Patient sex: M
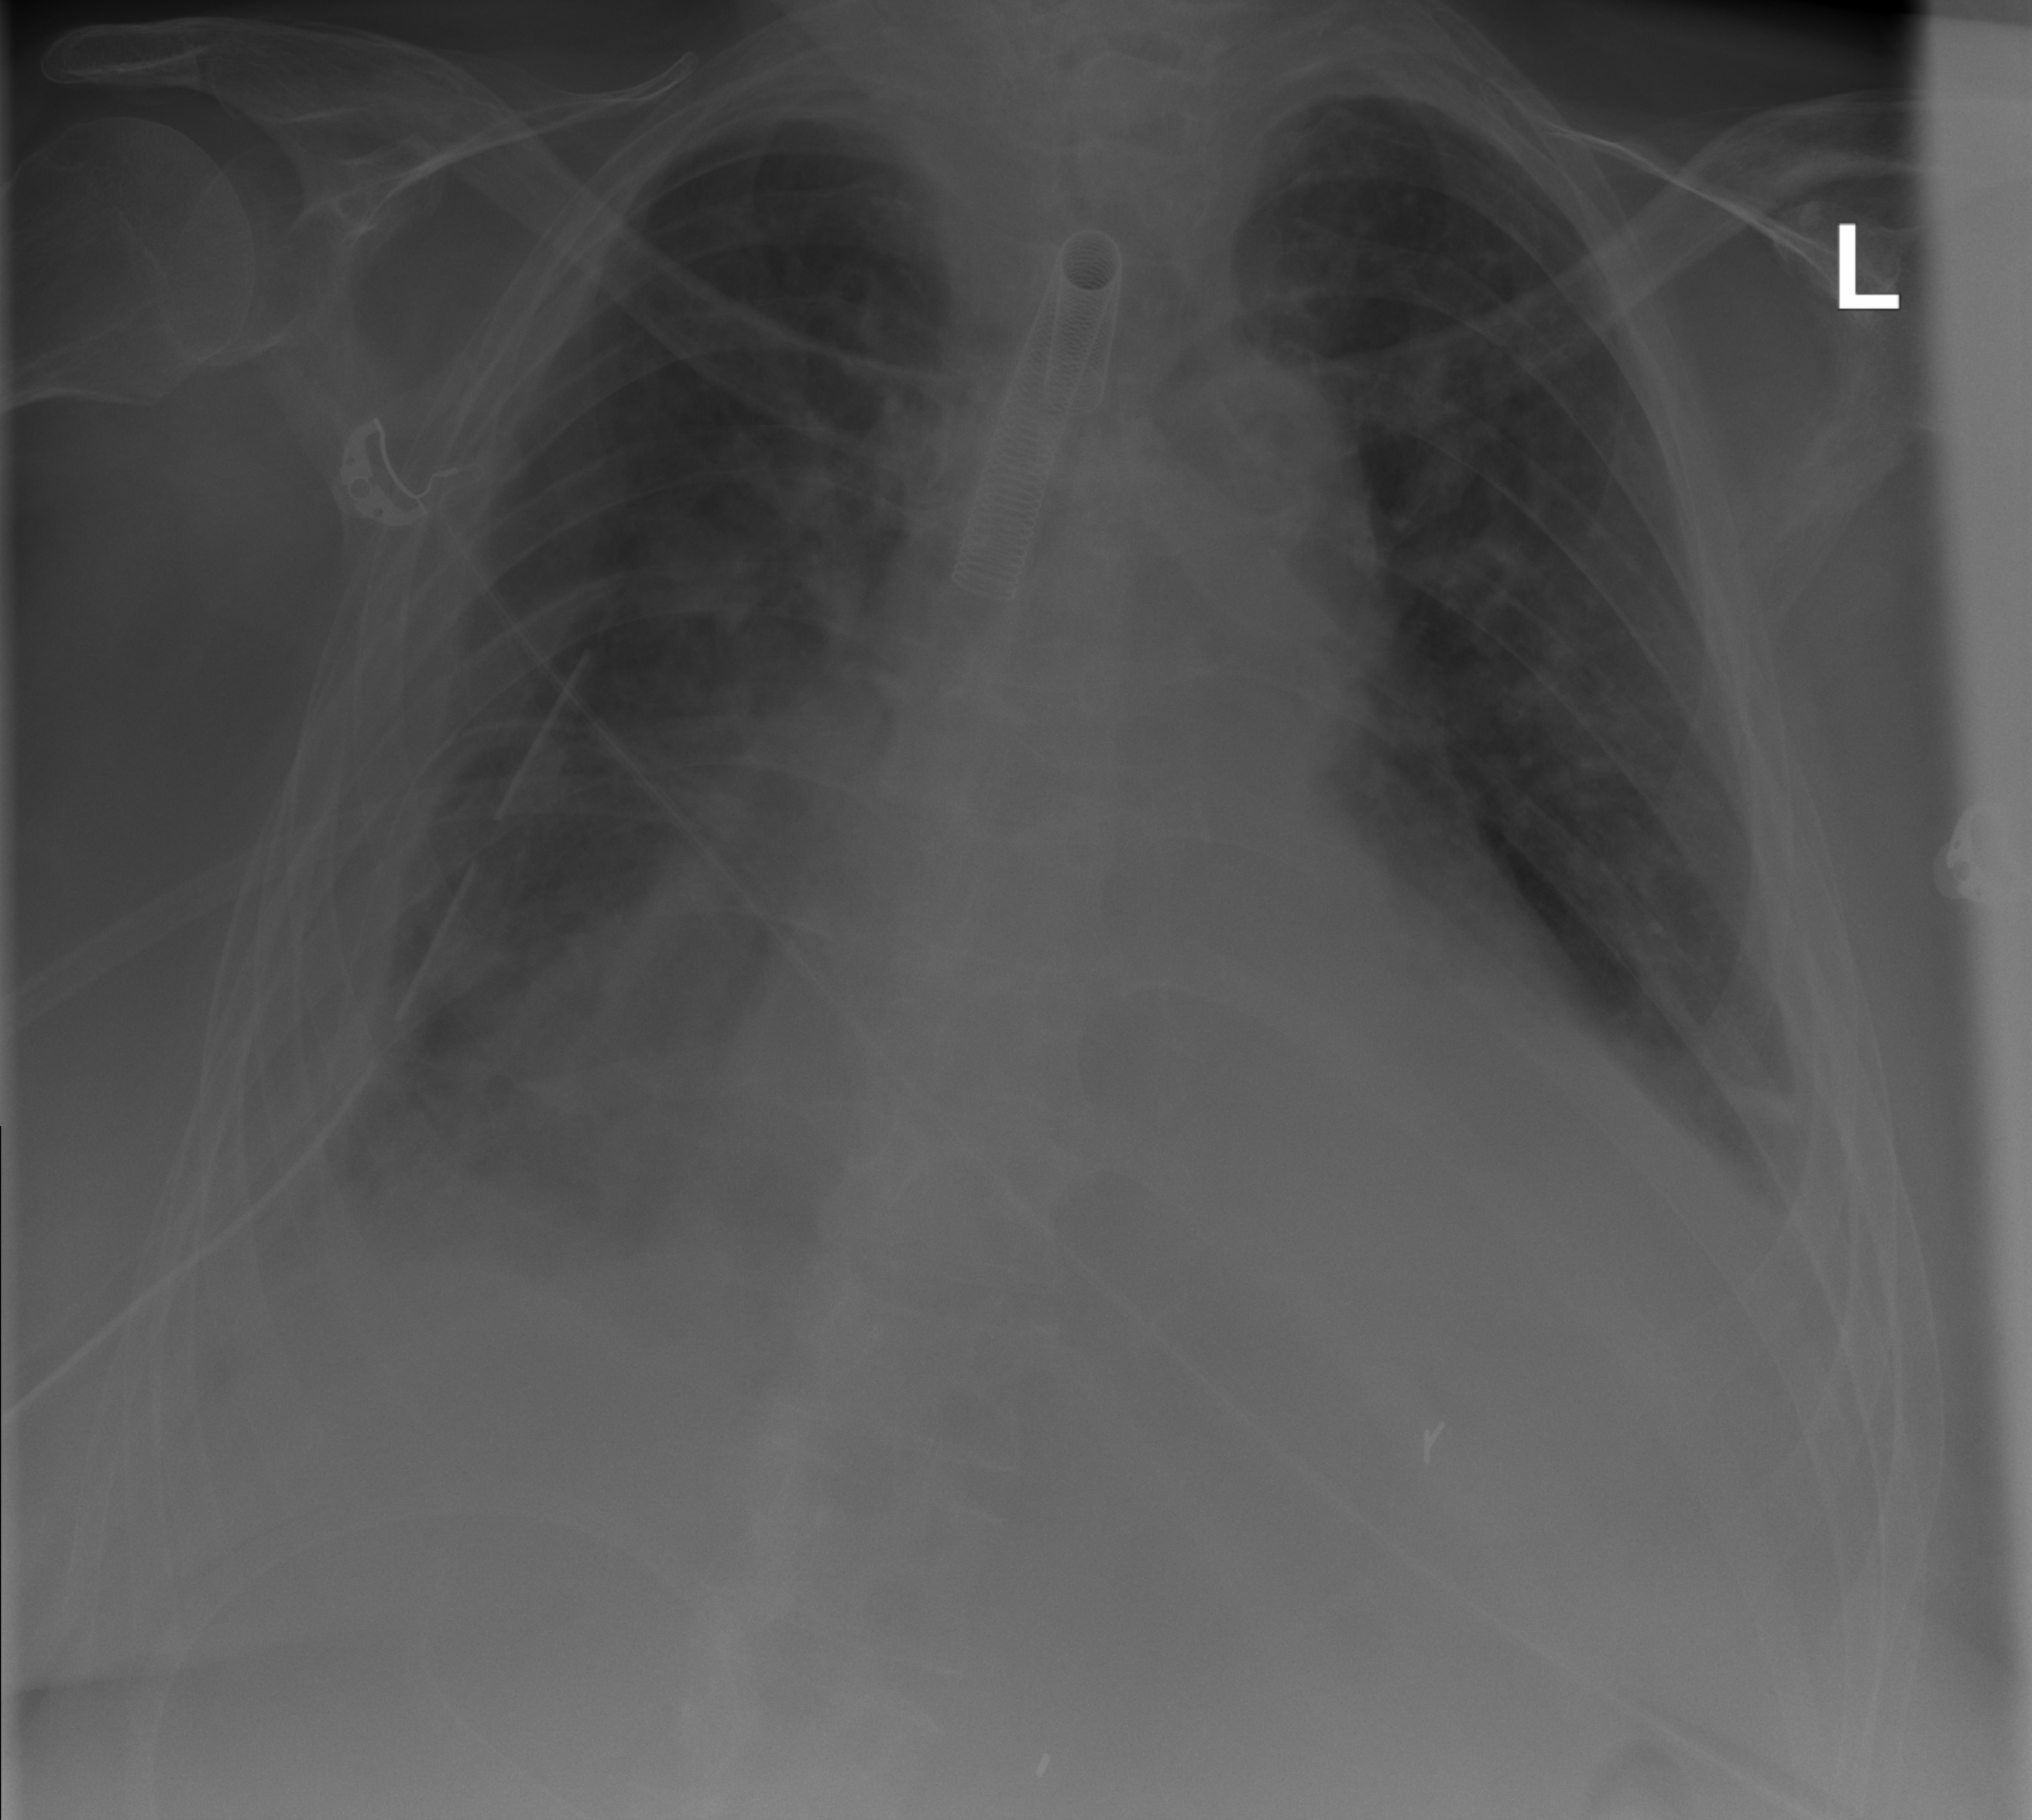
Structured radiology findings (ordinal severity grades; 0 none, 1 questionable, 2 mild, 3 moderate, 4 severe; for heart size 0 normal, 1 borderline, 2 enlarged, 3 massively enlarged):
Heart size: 2
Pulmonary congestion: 3
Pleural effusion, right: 2
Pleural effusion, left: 2
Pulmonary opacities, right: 2
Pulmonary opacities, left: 2
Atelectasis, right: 3
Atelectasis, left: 2